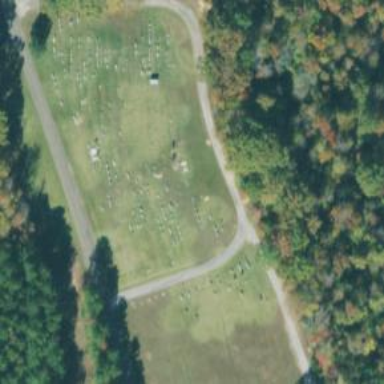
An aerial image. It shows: Cemetery.